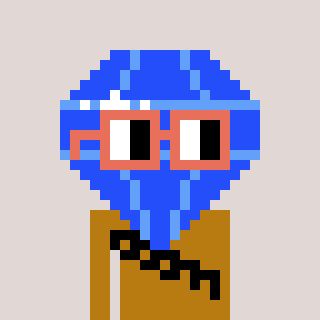
a pixel art character with square orange glasses, a blue diamond-shaped head and a gold-colored body on a warm background